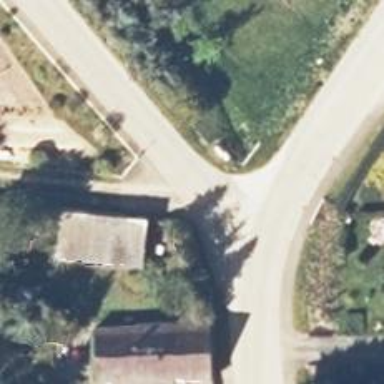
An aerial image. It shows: Asphalt road in residential area.